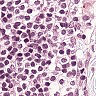
Metastatic tissue present: no